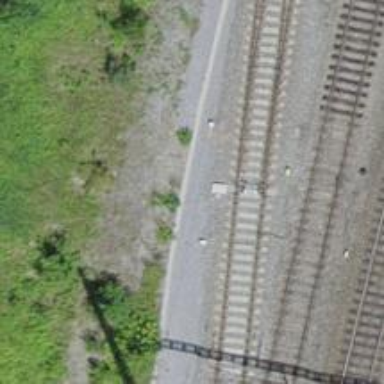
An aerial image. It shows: Railway switch.